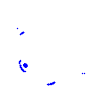
Particle: proton